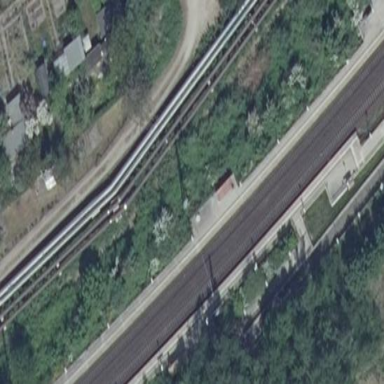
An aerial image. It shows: Platform for public transport with shelter. The platform is for railway use.